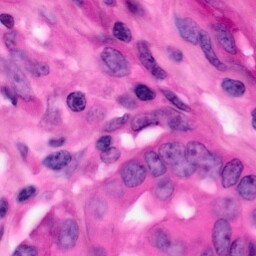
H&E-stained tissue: Pancreatic